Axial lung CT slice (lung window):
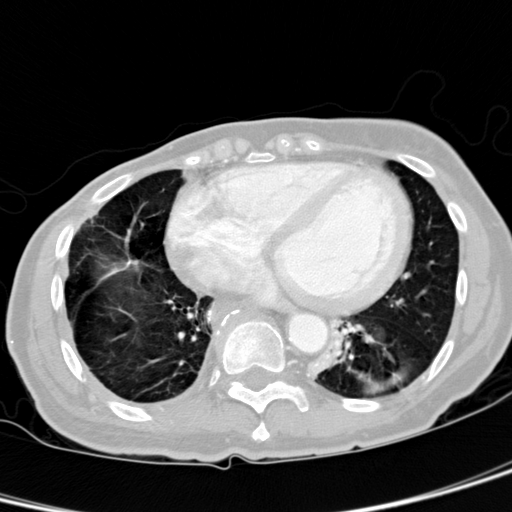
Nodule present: no